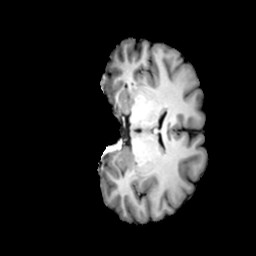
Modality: T1w
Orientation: coronal
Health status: ill
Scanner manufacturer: siemens
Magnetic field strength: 3 T
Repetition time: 2 s
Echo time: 0.00303 s